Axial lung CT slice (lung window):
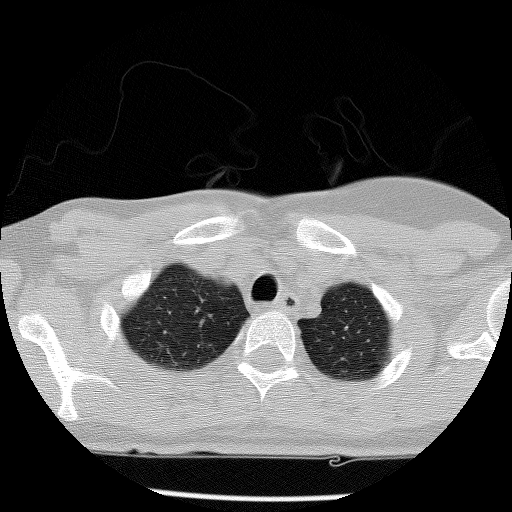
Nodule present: no